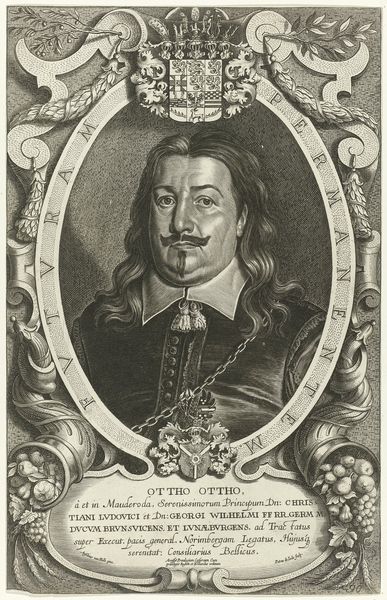
Titel: Portret van Otto Otto von Mauderode
Künstler: Pieter de (II) Jode
Standort: Amsterdam
Institution: Rijksmuseum
Schlagwörter: king, white, black, collar, grey, hair, nose, old, painting, portrait, picture, fruit, man, eyes, drawing, frame, color, beard, arms, leaves, italian, coat of arms, crest, seal, branches, long, long hair, grapes, goatee, royalty, latin, mustache, moustache, words, fat, chain, baron, nobleman, black/white, gotee, cornucopia, ottho, mustachse, permanent, ottho ottho, mousache, politican, otho